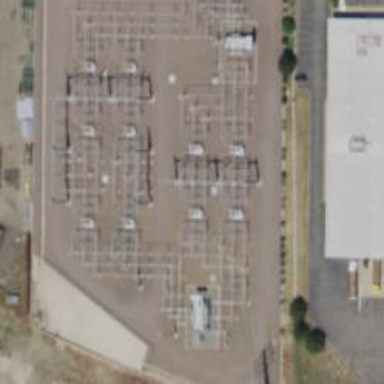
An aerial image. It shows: Switch used for power control.